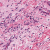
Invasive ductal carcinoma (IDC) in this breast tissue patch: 0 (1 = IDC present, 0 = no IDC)